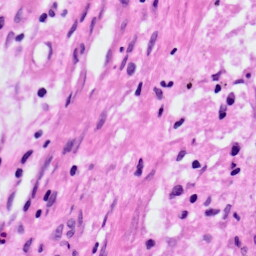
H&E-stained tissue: Lung